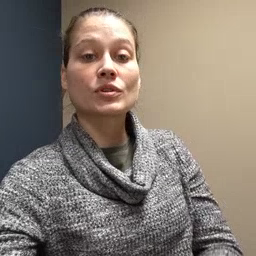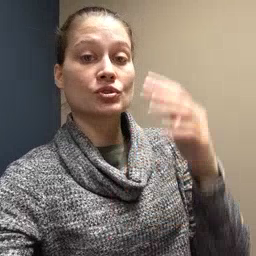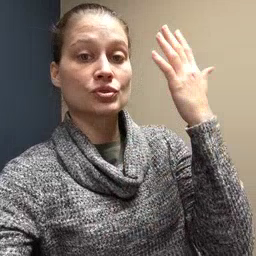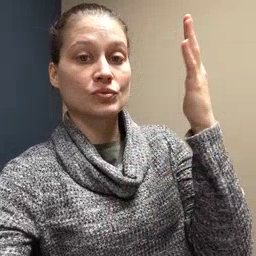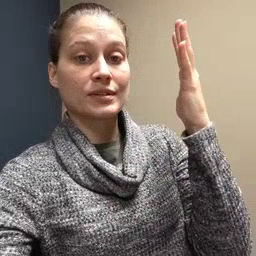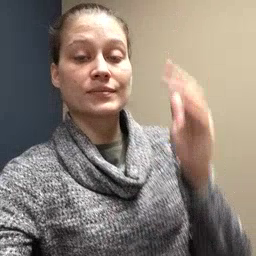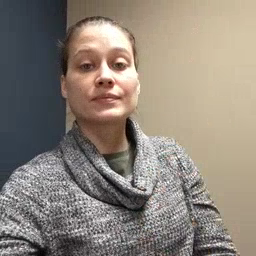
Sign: tree